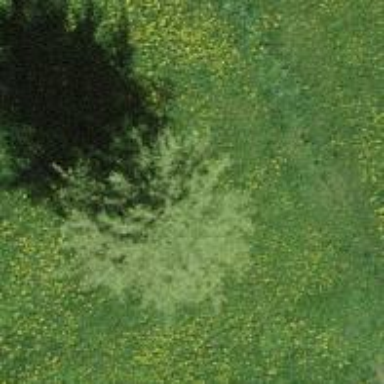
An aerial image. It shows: Needle-leaved tree in its natural environment.